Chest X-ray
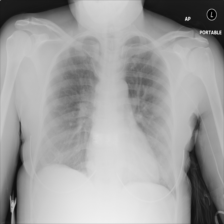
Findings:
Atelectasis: negative
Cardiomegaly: negative
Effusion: negative
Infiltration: negative
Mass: negative
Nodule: negative
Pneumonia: negative
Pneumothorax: negative
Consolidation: negative
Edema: negative
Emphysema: negative
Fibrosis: negative
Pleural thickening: negative
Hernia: negative